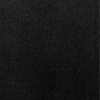
Label: dusty